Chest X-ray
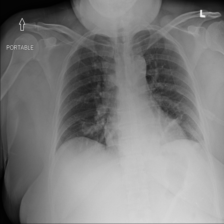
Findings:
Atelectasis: negative
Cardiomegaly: negative
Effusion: negative
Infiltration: positive
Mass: negative
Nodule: negative
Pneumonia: negative
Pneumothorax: negative
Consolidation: negative
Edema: negative
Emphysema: negative
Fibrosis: negative
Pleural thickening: negative
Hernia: negative